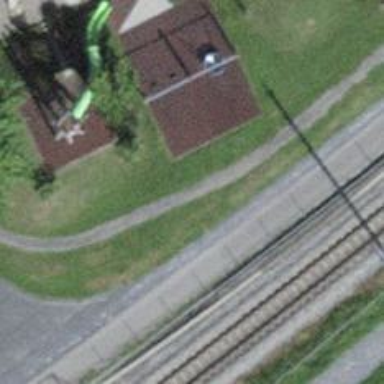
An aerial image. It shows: Railway switch.